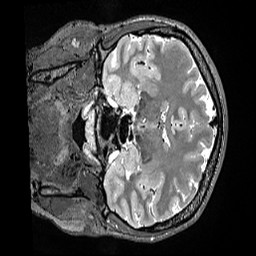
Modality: T2w
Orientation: coronal
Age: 21
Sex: female
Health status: ill
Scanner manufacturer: siemens
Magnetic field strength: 3 T
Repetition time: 3.2 s
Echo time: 0.564 s